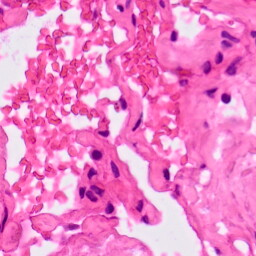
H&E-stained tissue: Lung